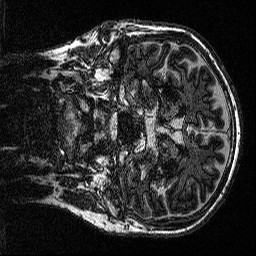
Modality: MP2RAGE
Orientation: coronal
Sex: male
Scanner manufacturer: siemens
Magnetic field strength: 3 T
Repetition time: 5 s
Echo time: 0.00292 s